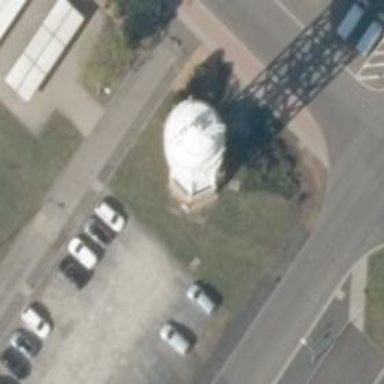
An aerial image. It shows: Water tower that is man-made.